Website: walmart
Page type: address-validator
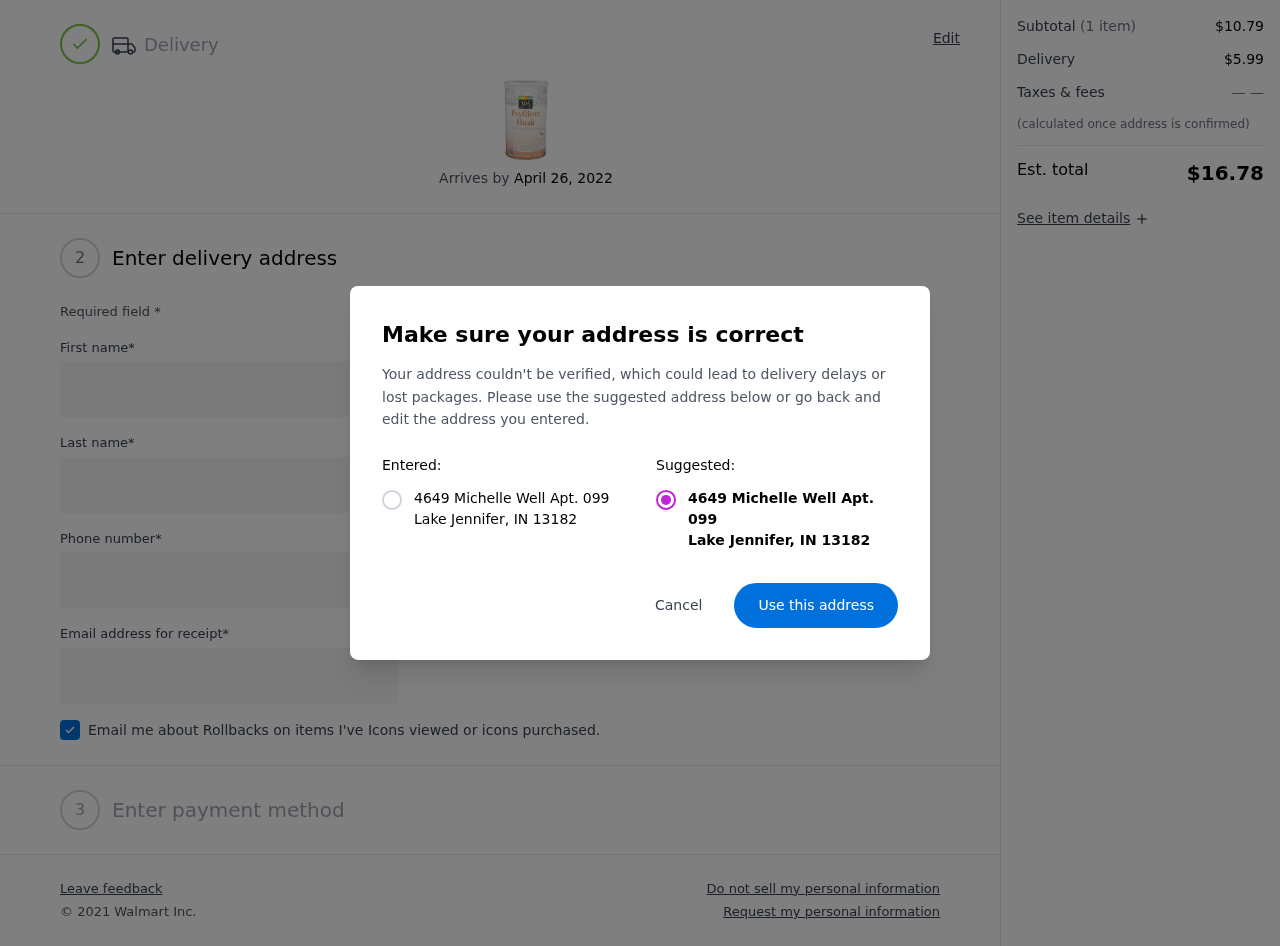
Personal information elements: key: PII_CITY
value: Lake Jennifer
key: PII_POSTCODE
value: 13182
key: PII_STATE_ABBR
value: IN
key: PII_STREET
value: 4649 Michelle Well Apt. 099
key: PII_FIRSTNAME
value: Ariel
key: PII_LASTNAME
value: Leblanc
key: PII_STREET2
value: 0771 Newton Burgs
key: PII_PHONE
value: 6489687932
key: PII_EMAIL
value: ariel_leblanc@yahoo.com
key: PII_STATE_ABBR2
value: IN
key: PII_POSTCODE_FULL
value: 13182
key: PII_POSTCODE_NUMERIC
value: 13182
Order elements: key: ORDER_DELIVERY_DATE
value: April 26, 2022
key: ORDER_SUBTOTAL
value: $10.79
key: ORDER_SHIPPING_COST
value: $5.99
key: ORDER_TOTAL
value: $16.78